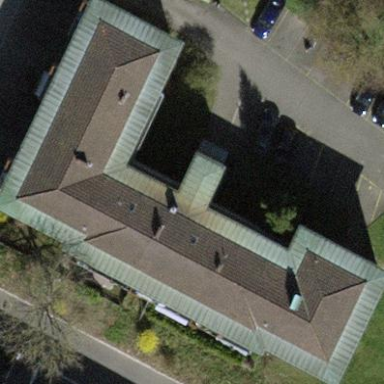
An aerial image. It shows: Building with hipped roof.